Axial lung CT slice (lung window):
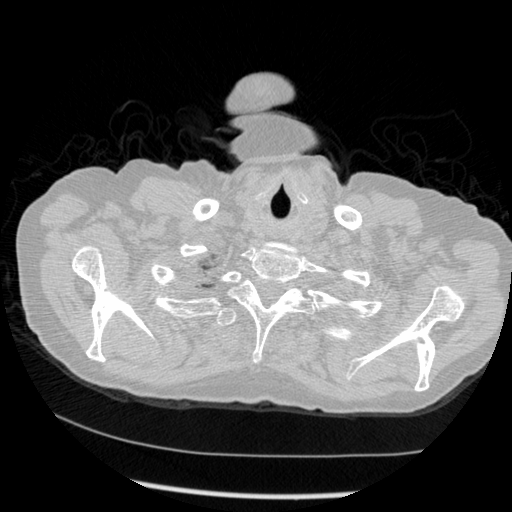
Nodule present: no